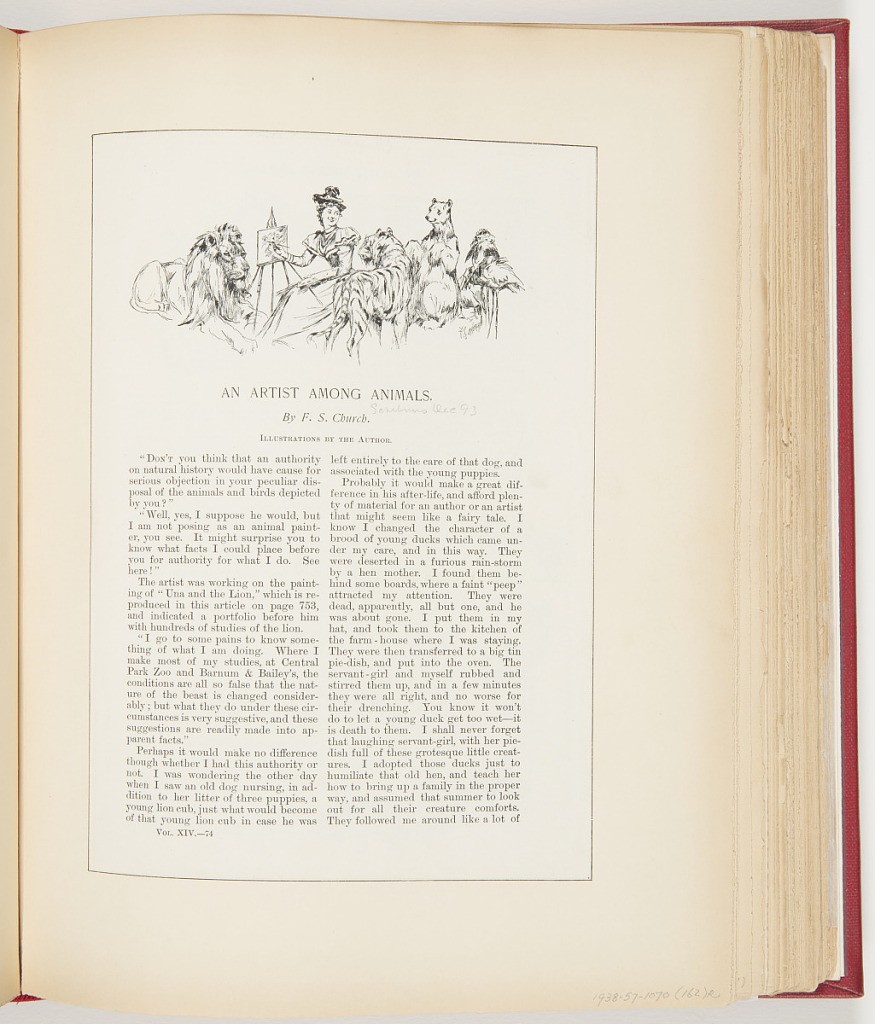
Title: An Artist Among Animals, Illustration for Scribner's Magazine (XIV, No. 6, December 1893, frontispiece)
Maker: Frederick Stuart Church, American, 1842–1924
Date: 1893
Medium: Printed in black ink on paper
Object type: Ephemera
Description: Article clipping from Scribner's Magazine, on Frederick Stuart Church and his creative process.